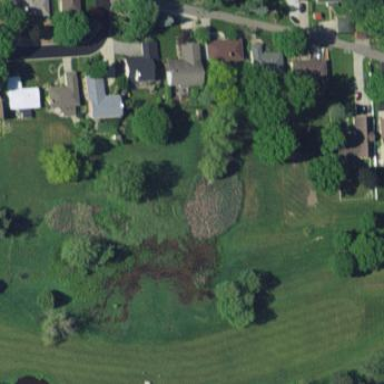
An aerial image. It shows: Golf rough area.